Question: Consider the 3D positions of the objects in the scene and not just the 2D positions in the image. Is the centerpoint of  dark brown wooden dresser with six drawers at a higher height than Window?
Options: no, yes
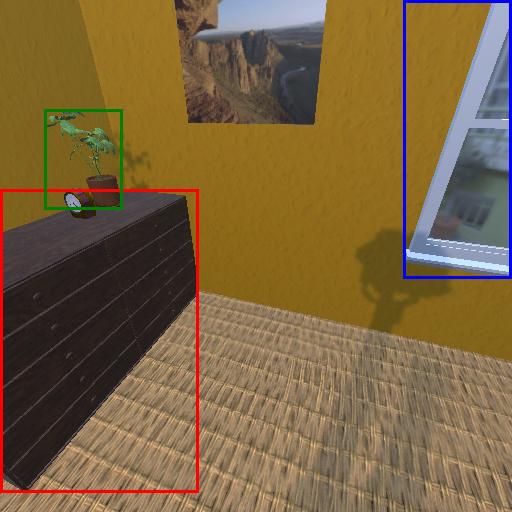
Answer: no